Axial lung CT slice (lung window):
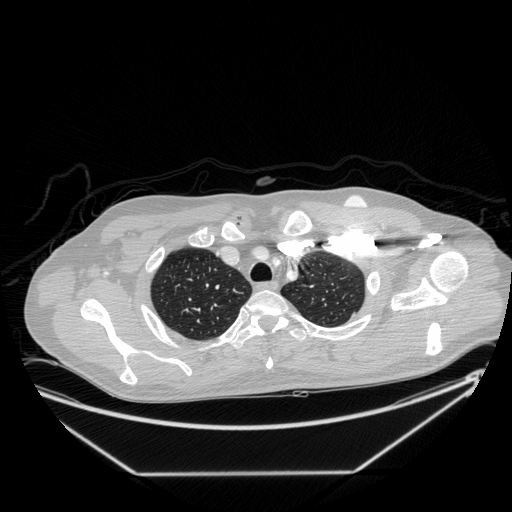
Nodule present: no